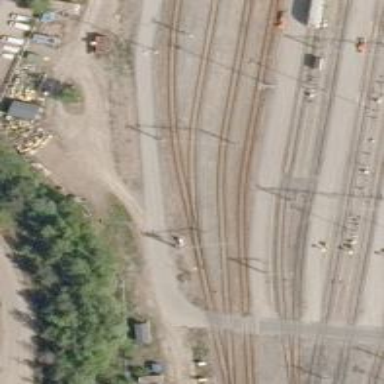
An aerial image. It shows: Rail yard with electrified contact lines for the railway.